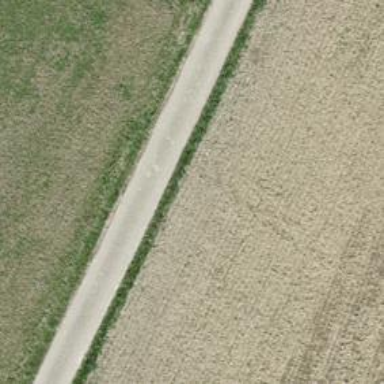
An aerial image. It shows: Unclassified road with asphalt surface.